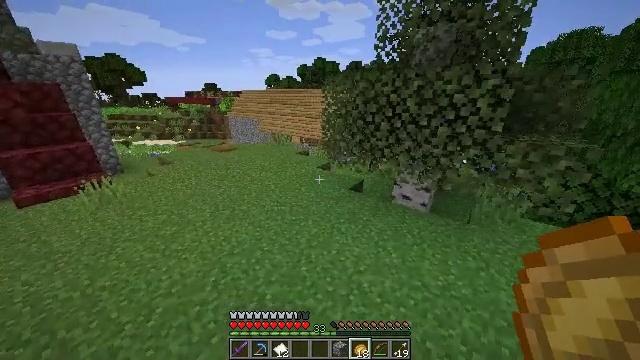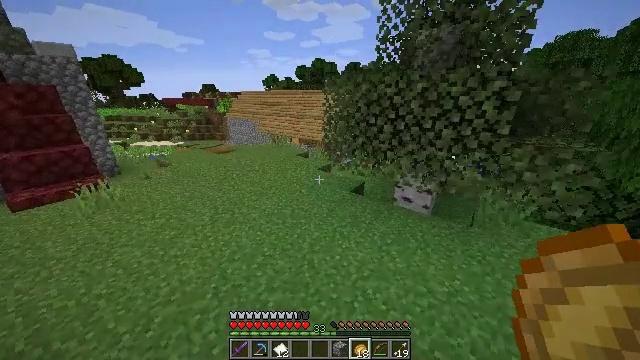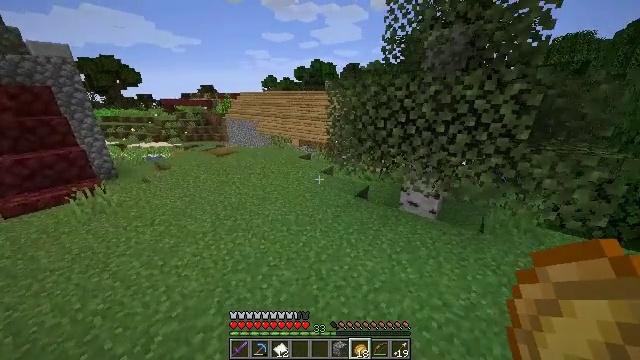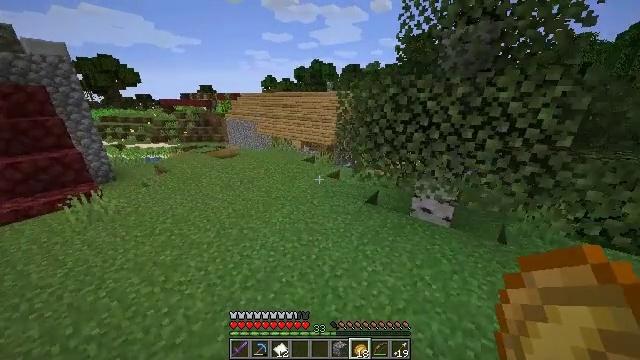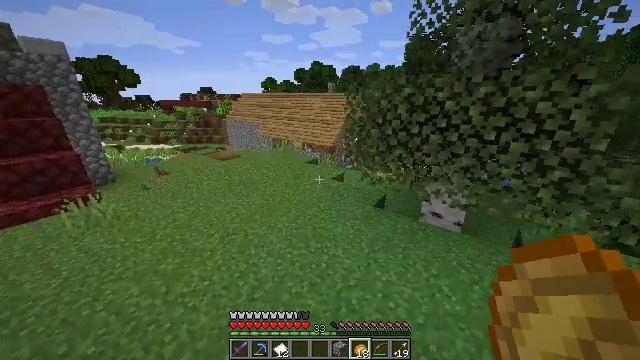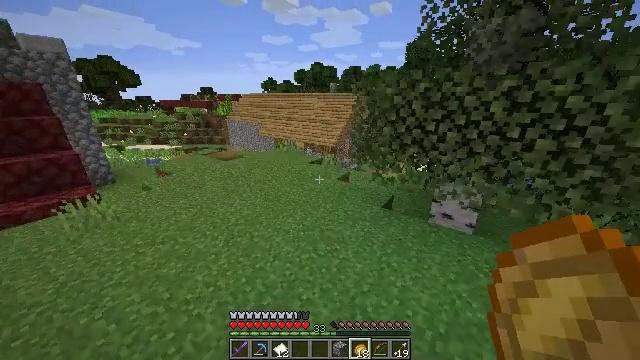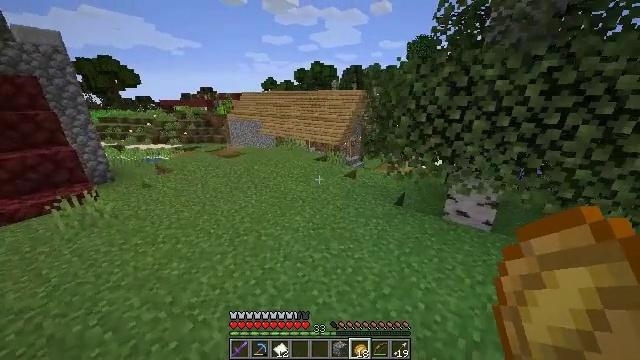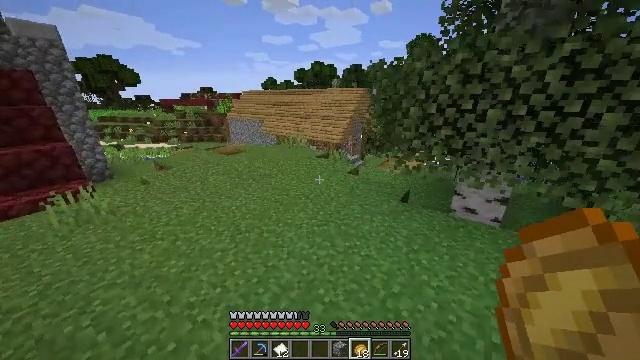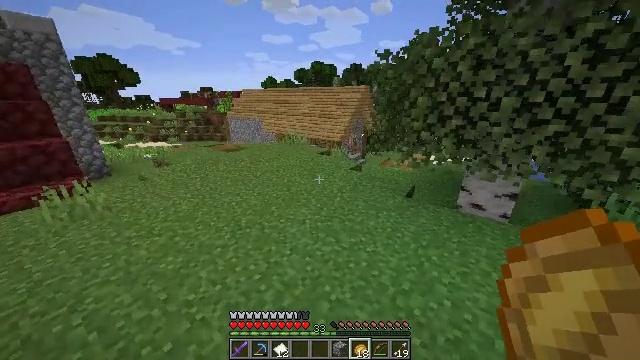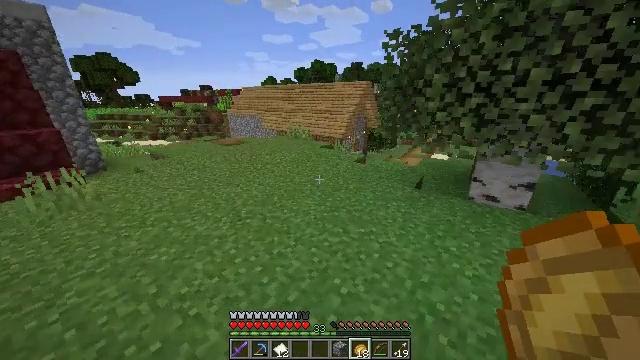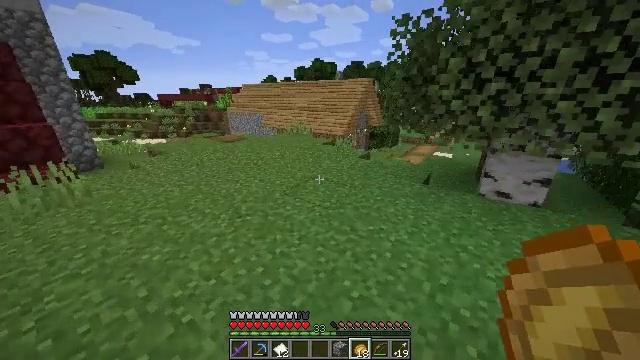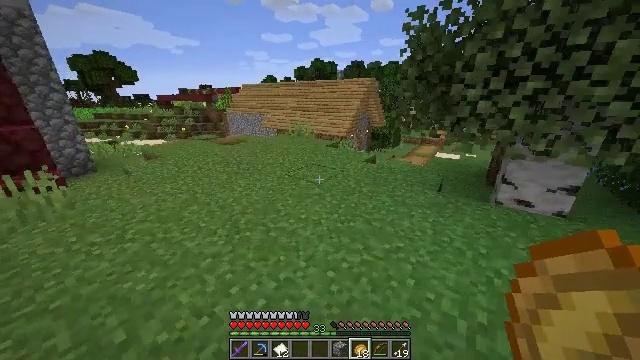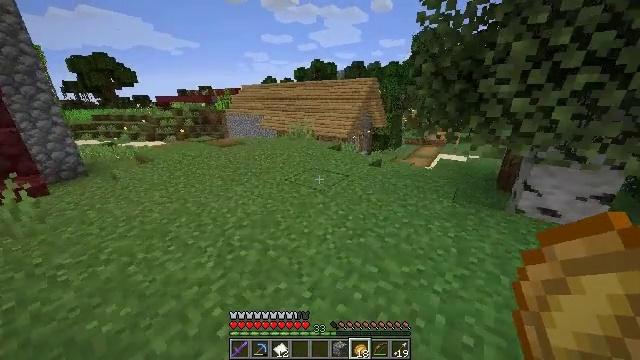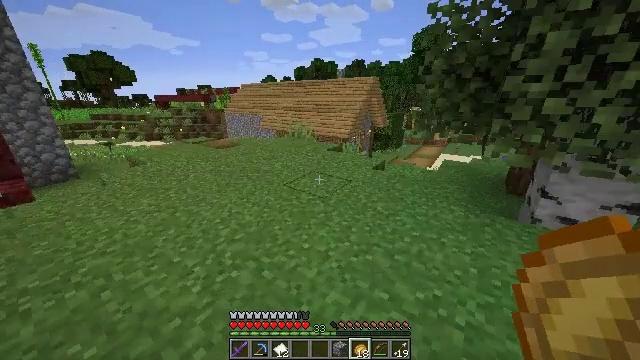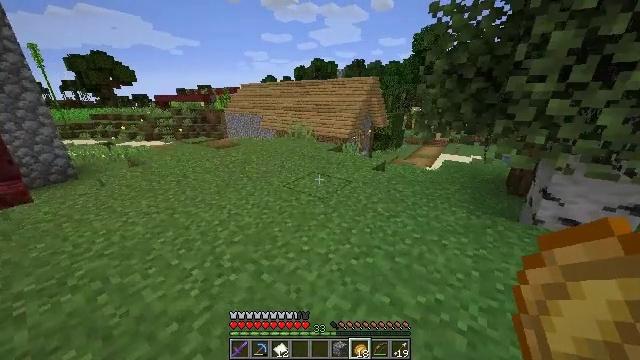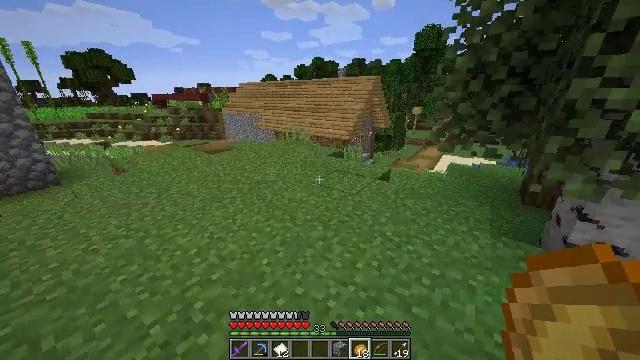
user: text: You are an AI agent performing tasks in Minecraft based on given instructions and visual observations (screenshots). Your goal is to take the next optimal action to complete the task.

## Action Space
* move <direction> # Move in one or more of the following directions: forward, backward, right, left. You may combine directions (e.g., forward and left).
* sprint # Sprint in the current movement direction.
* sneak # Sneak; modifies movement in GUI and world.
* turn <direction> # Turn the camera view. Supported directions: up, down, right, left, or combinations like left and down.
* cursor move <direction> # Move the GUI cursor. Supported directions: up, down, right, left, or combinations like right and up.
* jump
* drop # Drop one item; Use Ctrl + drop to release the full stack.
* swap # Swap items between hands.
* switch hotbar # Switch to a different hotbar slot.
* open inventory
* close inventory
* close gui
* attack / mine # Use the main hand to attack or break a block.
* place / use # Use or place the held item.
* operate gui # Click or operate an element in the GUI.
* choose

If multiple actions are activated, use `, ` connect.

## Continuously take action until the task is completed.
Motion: motion action
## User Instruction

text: Make a fletching table with wood planks and flint.
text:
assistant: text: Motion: move forward and move left
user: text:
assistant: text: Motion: move forward and move left
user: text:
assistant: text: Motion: move forward and move left
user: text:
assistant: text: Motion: move forward and move left
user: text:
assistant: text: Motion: move forward and move left
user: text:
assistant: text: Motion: move forward
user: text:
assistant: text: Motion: move forward
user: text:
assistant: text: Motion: move forward
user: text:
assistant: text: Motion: move forward
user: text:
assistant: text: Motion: move forward
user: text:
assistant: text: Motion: move forward
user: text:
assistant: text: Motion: move forward
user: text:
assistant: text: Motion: move forward
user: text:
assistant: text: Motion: move forward
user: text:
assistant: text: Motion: move forward
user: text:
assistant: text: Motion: move forward
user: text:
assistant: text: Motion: move forward
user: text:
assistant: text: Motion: move forward
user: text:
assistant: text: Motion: move forward
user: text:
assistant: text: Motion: move forward
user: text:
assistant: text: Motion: move forward
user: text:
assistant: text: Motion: move forward
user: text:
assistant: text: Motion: move forward
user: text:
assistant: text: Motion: move forward
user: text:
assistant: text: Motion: move forward
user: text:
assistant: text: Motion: move forward
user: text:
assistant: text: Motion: move forward
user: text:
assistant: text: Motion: move forward
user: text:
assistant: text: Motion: move forward and move right
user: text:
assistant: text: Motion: move forward and move right